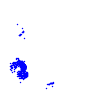
Particle: electron